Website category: game
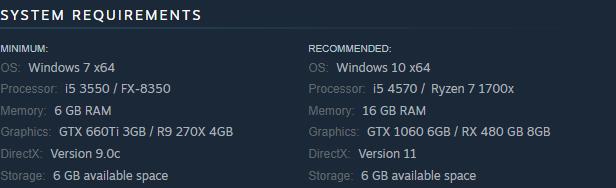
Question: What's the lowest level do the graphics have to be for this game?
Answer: GTX 660Ti 3GB / R9 270X 4GB

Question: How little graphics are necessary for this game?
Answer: GTX 660Ti 3GB / R9 270X 4GB

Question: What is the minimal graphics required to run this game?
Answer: GTX 660Ti 3GB / R9 270X 4GB

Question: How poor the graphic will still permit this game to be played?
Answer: GTX 660Ti 3GB / R9 270X 4GB

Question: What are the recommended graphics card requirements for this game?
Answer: GTX 1060 6GB / RX 480 GB 8GB

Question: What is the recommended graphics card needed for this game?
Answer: GTX 1060 6GB / RX 480 GB 8GB

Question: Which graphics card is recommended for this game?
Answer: GTX 1060 6GB / RX 480 GB 8GB

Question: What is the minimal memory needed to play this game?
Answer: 6 GB RAM

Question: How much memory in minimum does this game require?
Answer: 6 GB RAM

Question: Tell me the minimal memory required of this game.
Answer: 6 GB RAM

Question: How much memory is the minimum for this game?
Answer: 6 GB RAM

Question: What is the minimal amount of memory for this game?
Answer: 6 GB RAM

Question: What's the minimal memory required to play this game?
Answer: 6 GB RAM

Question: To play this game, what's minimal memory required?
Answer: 6 GB RAM

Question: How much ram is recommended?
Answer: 16 GB RAM

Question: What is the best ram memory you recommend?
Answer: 16 GB RAM

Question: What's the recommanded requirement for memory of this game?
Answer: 16 GB RAM

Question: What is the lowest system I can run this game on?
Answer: Windows 7 x64

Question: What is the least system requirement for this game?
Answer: Windows 7 x64

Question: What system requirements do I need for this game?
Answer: Windows 7 x64

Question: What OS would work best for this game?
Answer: Windows 10 x64

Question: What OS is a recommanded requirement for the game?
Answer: Windows 10 x64

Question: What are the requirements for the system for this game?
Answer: Windows 10 x64

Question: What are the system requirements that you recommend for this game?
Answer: Windows 10 x64

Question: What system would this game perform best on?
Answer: Windows 10 x64

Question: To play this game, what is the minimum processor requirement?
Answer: i5 3550 / FX-8350

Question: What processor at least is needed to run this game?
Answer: i5 3550 / FX-8350

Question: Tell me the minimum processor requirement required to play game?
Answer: i5 3550 / FX-8350

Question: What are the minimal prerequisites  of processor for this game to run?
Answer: i5 3550 / FX-8350

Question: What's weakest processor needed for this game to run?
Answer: i5 3550 / FX-8350

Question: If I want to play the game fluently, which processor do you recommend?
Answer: i5 4570 /Ryzen 7 1700x

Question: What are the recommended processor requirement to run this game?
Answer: i5 4570 /Ryzen 7 1700x

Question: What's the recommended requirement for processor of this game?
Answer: i5 4570 /Ryzen 7 1700x

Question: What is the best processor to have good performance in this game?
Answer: i5 4570 /Ryzen 7 1700x

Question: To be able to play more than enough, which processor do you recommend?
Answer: i5 4570 /Ryzen 7 1700x